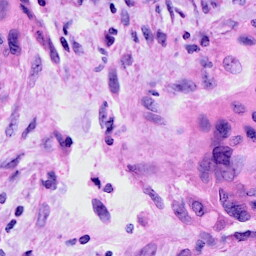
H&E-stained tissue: Cervix